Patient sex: F
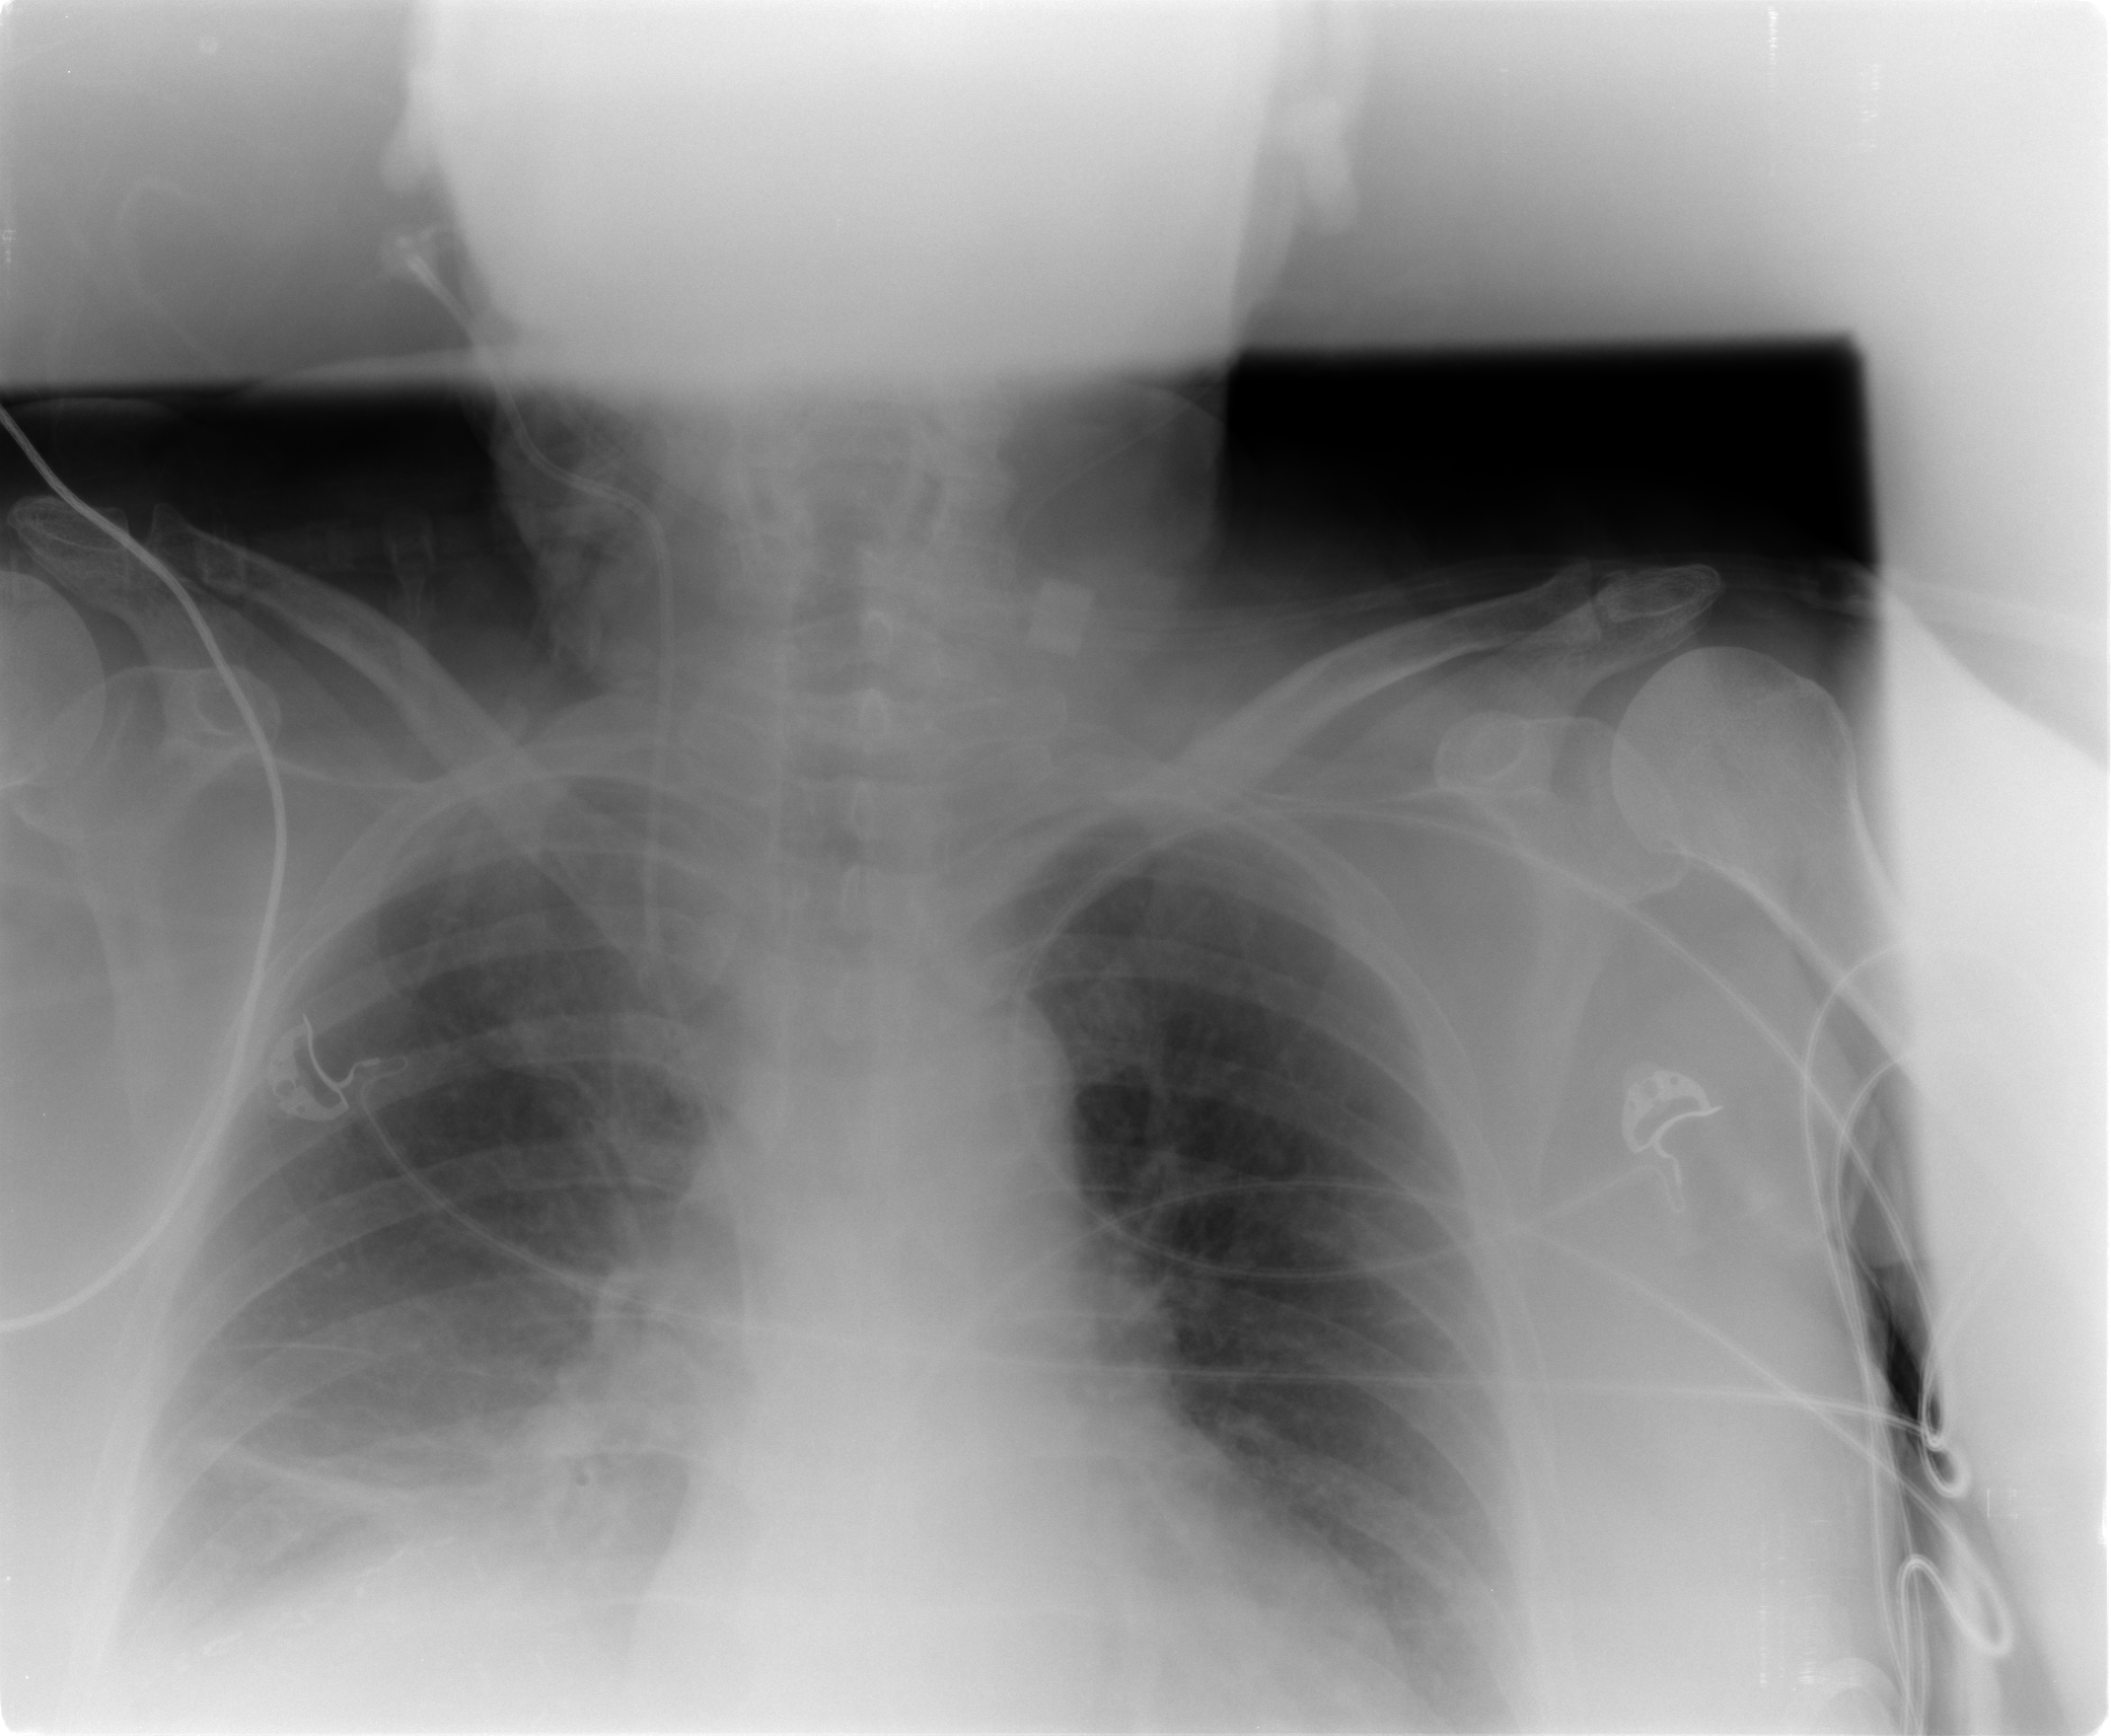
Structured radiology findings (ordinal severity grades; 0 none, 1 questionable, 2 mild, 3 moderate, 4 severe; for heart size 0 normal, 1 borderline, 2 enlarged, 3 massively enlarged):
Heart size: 1
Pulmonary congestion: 1
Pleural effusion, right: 2
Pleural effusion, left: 1
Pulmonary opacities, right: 0
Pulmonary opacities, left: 0
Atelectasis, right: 2
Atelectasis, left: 2